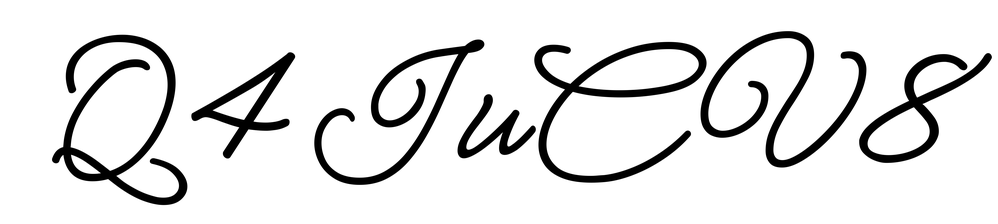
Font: MeowScript-Regular